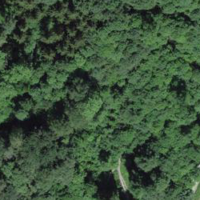
EUNIS habitat code: 41
Species observed at this site:
Allium ursinum
Circaea lutetiana
Fagus sylvatica
Acer pseudoplatanus